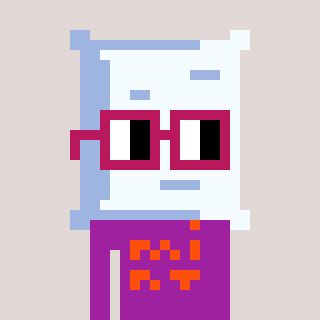
a pixel art character with square dark red glasses, a pillow-shaped head and a magenta-colored body on a warm background